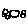
Label: circle